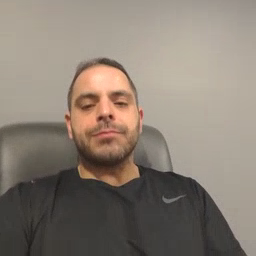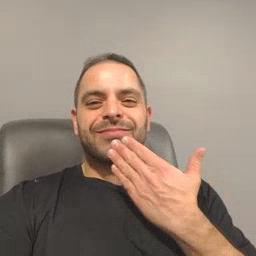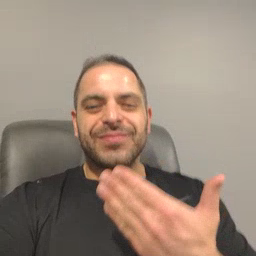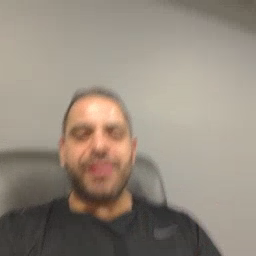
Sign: thankyou